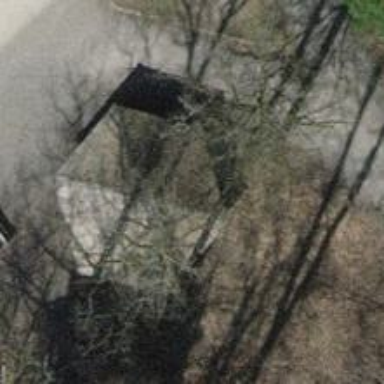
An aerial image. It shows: Picnic shelter with roof and grate.